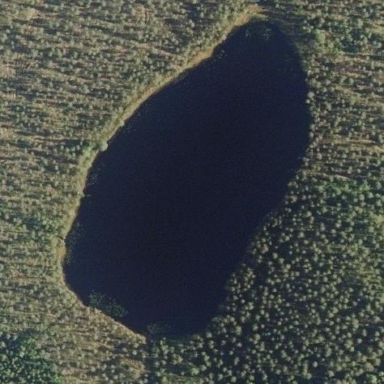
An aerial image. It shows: Pond surrounded by natural water.